Question: I have problem with badge number when send notification.
I tried lesson:<URL>
I'm working fine.When I send notification to my Application by livecode and open notification it.The badge number isn't lost.
Picture below:

And this my code:
'''
on pushNotificationReceived tMessage
answer "Push Notification Message:" && quote & tMessage & quote with "Okay"
end pushNotificationReceived
on pushNotificationRegistered tSignature
-- answer "Registered for Push Notification:" && quote & tSignature & quote with "Okay"
end pushNotificationRegistered
'''
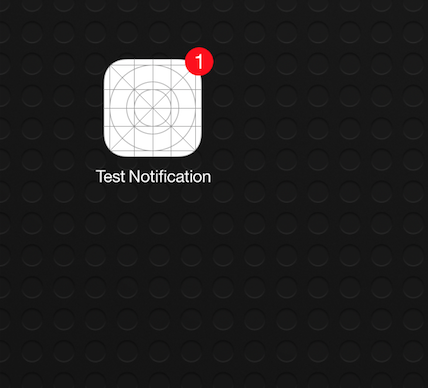
Answer: Check out iphoneSetNotificationBadgeValue in the dictionary. You can reset the badge on your app icon with;
'''
iphoneSetNotificationBadgeValue 0
'''